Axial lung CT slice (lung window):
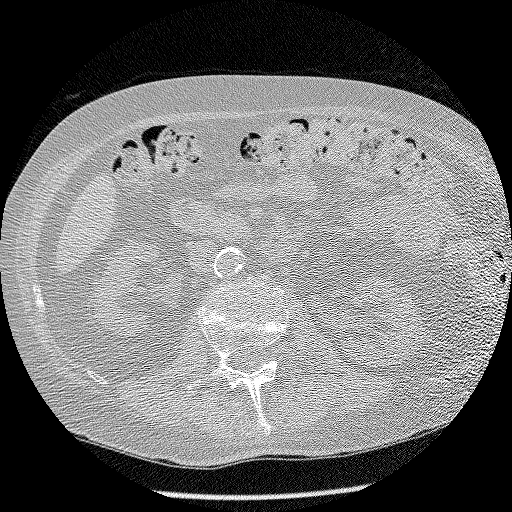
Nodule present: no